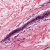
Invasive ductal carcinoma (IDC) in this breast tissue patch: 0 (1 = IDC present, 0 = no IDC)